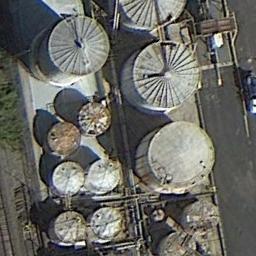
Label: storage_tank